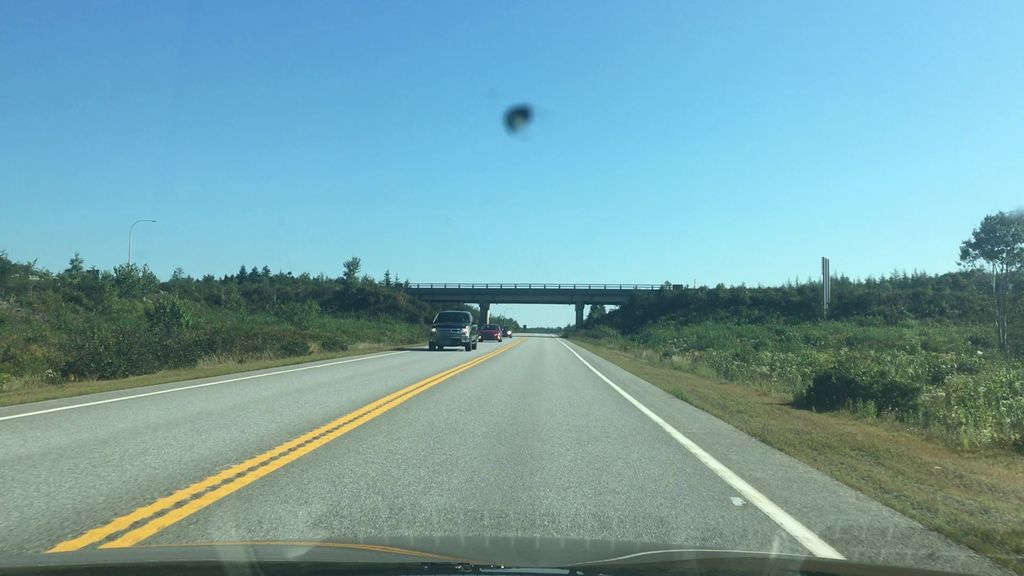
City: halifax